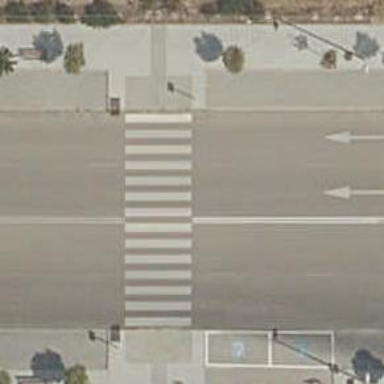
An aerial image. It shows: Footway.